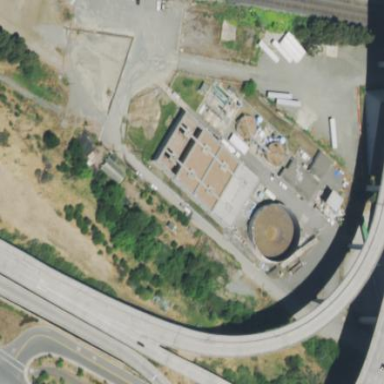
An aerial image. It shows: Wastewater plant.